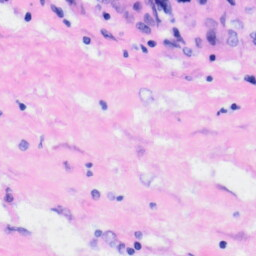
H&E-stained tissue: Liver